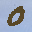
Label: 0